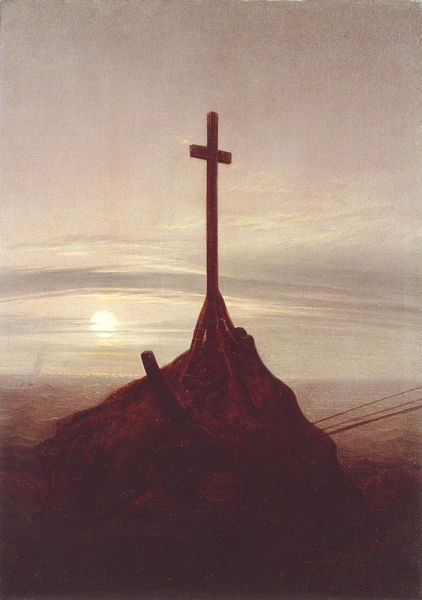
Titel: Das Kreuz an der Ostsee
Künstler: Caspar David Friedrich
Institution: Berlin, Schloss Charlottenburg
Schlagwörter: berg, dunkel, felsen, gemälde, himmel, meer, wolken, landschaft, braun, grau, holz, schwarz, rot, schleier, malerei, leinen, spitze, stein, feld, horizont, hügel, sonne, wellen, düster, gipfel, nebel, friedrich, romantik, rit, mond, kreuz, trostlos, kruzifix, gipfelkreuz, golgotha, holzkreuz, kreuz sonnenaufgang dunkelheit